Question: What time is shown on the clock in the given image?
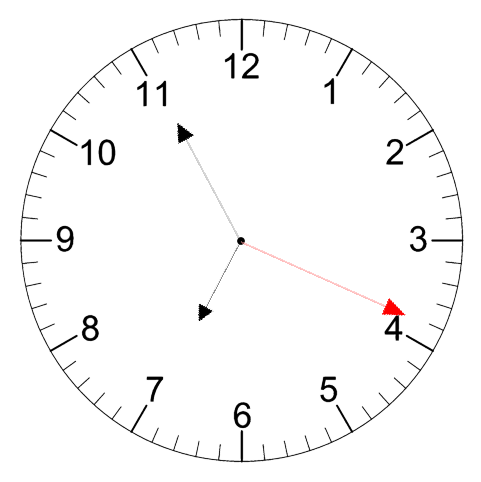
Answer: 06:55:19